Field crop: tomato
Growth stage: 1
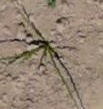
Species: cyperus